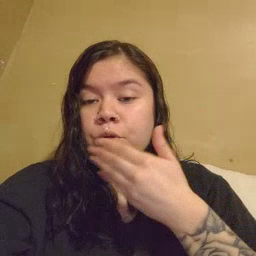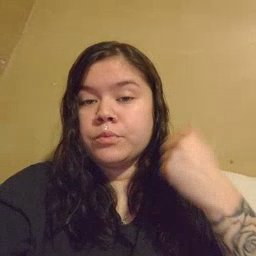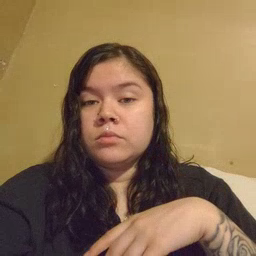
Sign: better